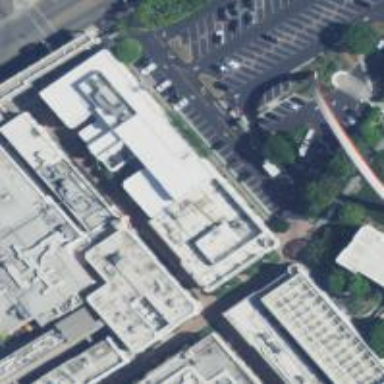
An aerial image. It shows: Office building.